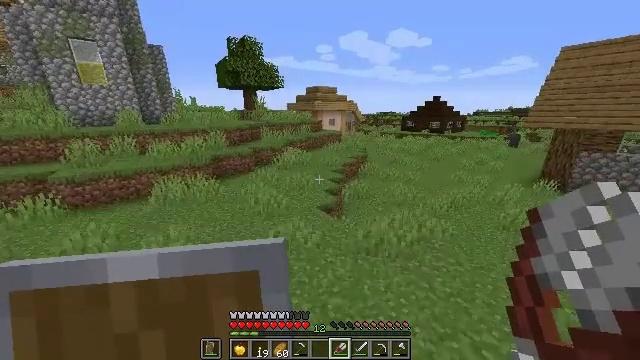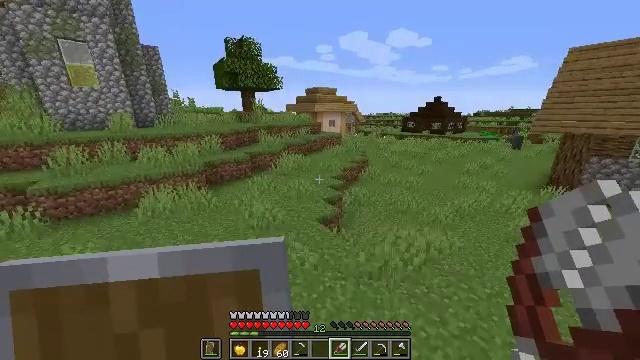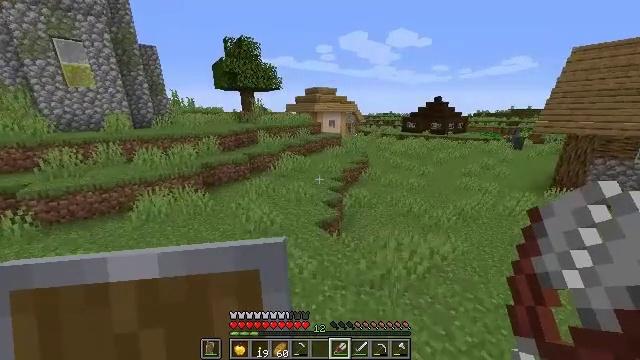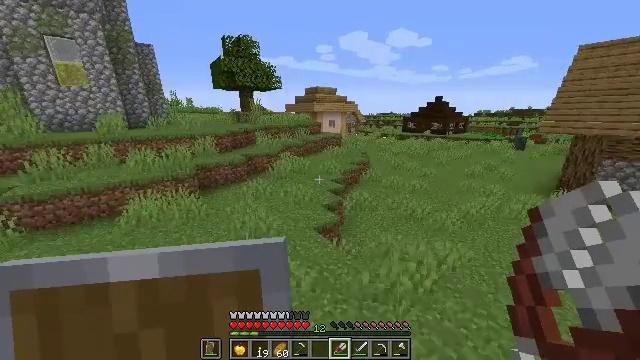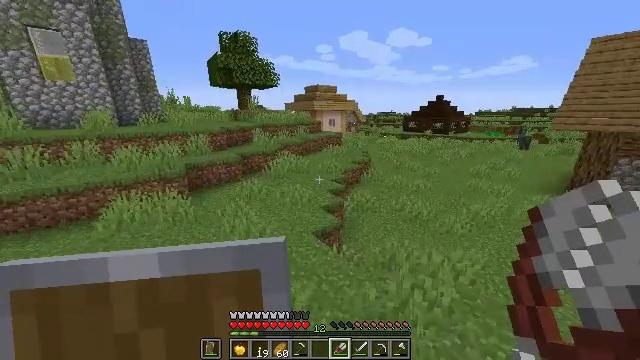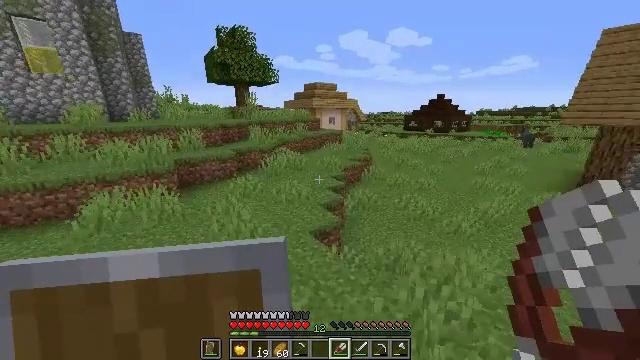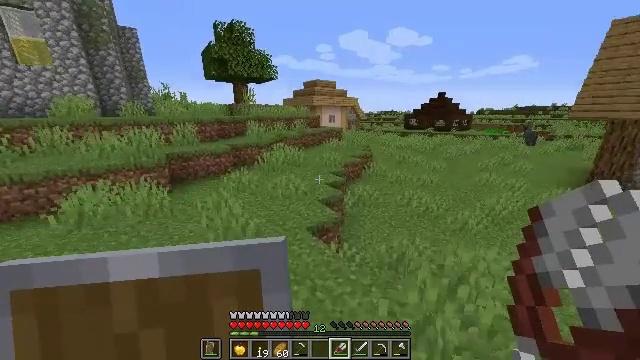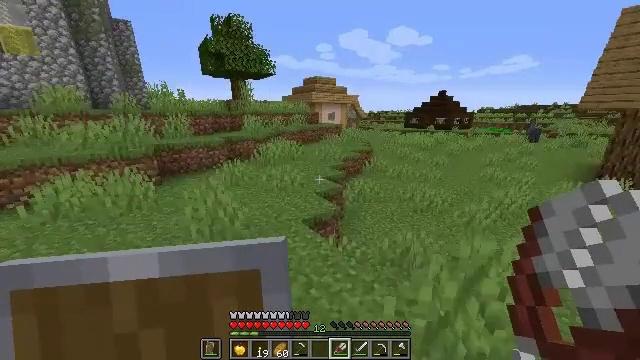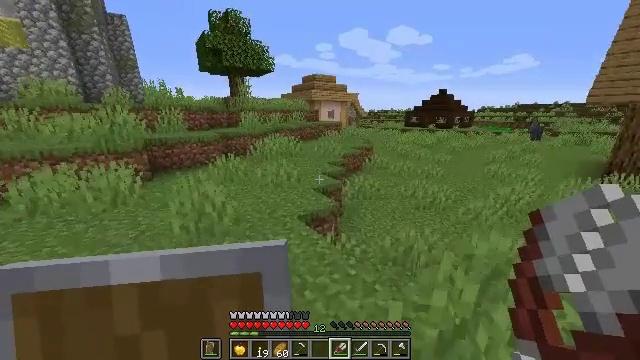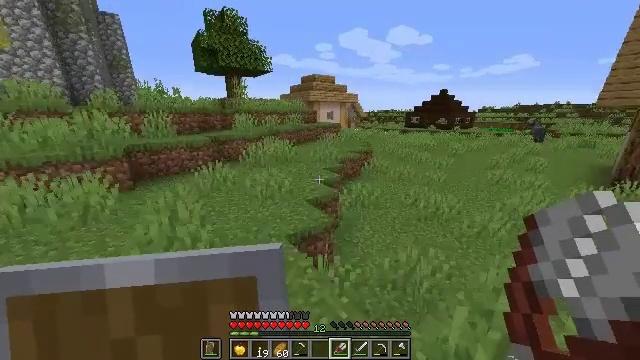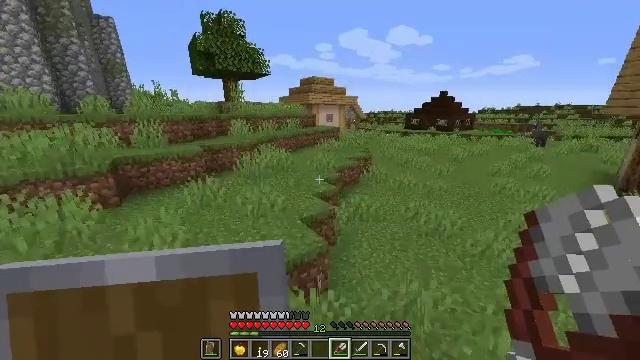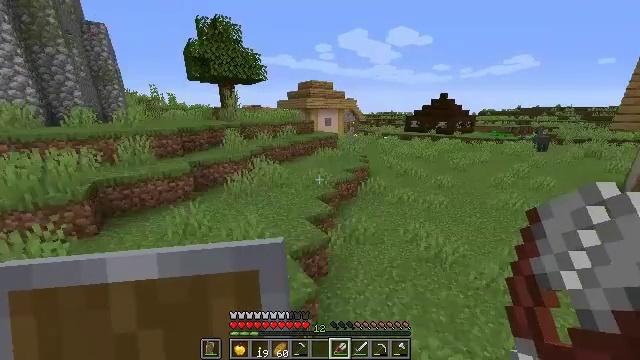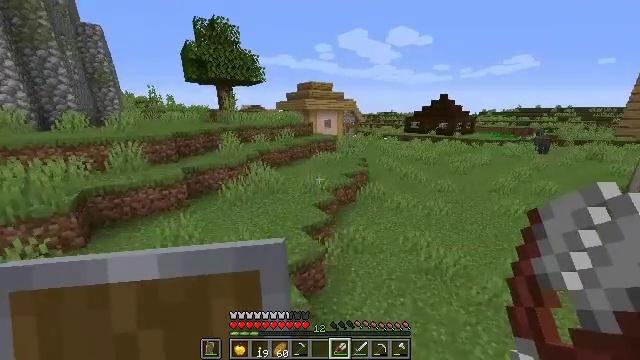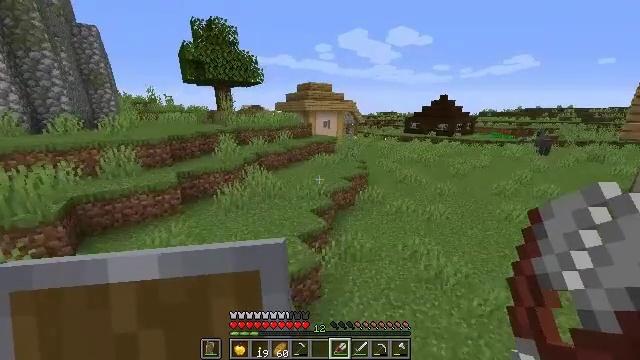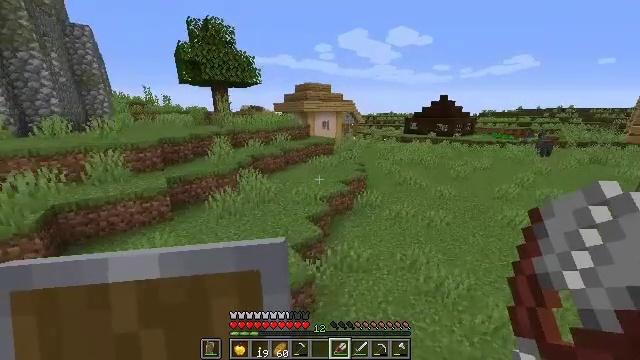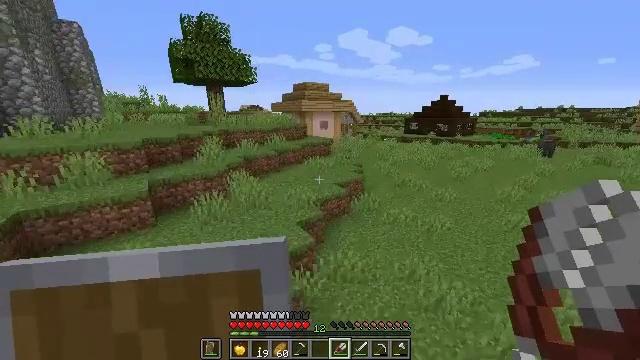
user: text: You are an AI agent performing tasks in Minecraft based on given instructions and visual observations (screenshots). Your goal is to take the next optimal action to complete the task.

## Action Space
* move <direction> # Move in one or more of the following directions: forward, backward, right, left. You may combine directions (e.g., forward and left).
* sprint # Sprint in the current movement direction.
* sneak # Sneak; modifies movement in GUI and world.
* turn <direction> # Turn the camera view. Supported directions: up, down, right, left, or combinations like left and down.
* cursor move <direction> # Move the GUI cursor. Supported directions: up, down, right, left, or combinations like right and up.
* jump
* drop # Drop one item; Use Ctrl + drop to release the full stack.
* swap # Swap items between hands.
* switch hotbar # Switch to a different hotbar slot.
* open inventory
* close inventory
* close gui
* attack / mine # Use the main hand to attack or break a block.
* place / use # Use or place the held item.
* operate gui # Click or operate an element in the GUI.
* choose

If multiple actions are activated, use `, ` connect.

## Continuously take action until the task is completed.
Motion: motion action
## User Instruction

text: Use a crafting table to craft a blue bed.
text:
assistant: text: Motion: move forward, jump
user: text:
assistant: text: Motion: move forward, jump
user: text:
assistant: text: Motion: move forward, jump
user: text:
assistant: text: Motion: move forward, jump
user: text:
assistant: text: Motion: move forward and move right, jump
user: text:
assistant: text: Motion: move forward and move right, jump
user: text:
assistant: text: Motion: move forward and move right, jump
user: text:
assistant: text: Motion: move forward and move right, jump
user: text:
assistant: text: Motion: move forward and move right, jump
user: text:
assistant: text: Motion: move forward and move right, jump
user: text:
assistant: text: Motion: move forward and move right, jump
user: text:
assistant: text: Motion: move forward and move right, jump
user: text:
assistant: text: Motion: move forward and move right, jump
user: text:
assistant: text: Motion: move forward and move right, jump
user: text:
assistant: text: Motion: move forward and move right, jump
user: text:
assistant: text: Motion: move forward and move right, jump
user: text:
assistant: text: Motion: move forward and move right, jump
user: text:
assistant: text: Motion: move forward and move right, jump
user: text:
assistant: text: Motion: move forward and move right, jump
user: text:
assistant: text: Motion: move forward and move right, jump
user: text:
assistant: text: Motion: move forward and move right, jump
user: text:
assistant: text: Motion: move forward and move right, jump
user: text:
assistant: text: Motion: move forward and move right, jump
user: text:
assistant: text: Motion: move forward and move right, jump
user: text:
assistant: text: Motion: move forward and move right, jump
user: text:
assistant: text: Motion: move forward and move right, jump
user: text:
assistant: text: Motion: move forward and move right, jump
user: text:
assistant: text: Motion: move forward and move right, jump
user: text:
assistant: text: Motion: move forward and move right, jump
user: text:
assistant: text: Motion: move forward and move right, jump